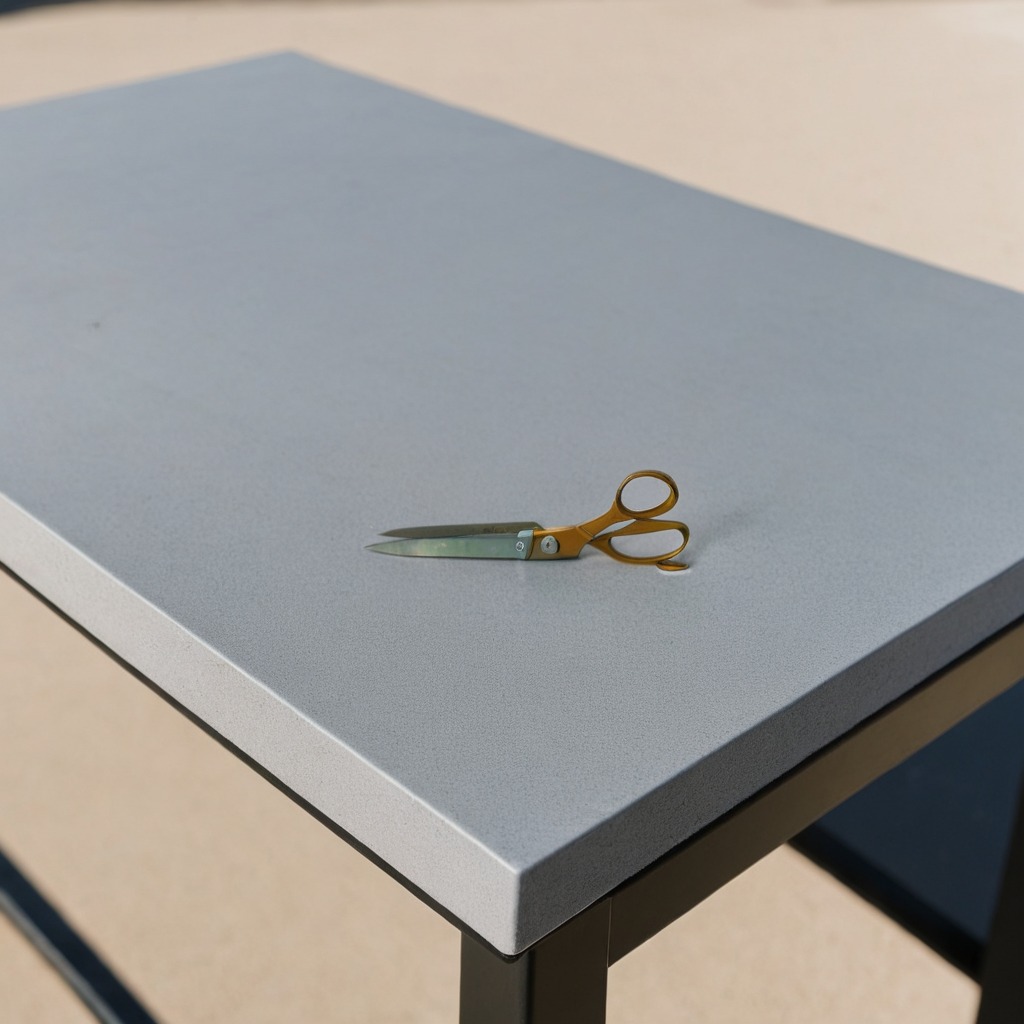
A scissor lies on the table.